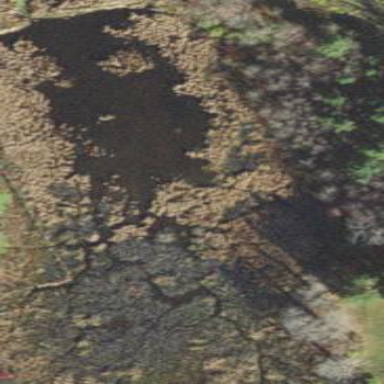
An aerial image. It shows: Marshy wetland area.